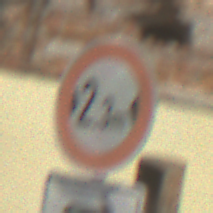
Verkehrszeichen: TatsaechlicheBreite2Komma3
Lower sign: RichtungsangabeDurchPfeile5
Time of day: Midday
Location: Outdoor (Suburban)
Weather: PartlyCloudy
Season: NotSpecified
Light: Natural